Field crop: tomato
Growth stage: 2
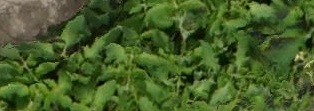
Species: tomato